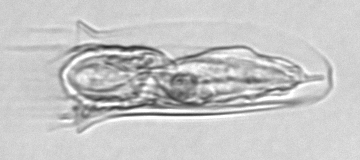
Label: Tintinnina